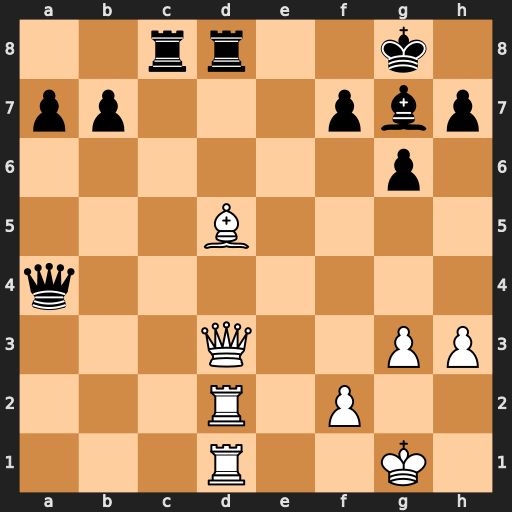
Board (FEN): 2rr2k1/pp3pbp/6p1/3B4/q7/3Q2PP/3R1P2/3R2K1
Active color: w
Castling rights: -
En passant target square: -
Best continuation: Bxf7+ Kxf7 Qf3+ Bf6 Rxd8 Rxd8 Rxd8